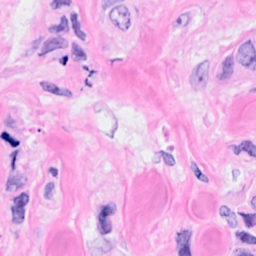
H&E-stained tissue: Breast